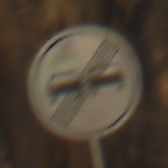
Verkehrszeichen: EndeUeberholverbot
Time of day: SunriseSunset
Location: Outdoor (Nature)
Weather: Clear
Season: Autumn
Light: Natural